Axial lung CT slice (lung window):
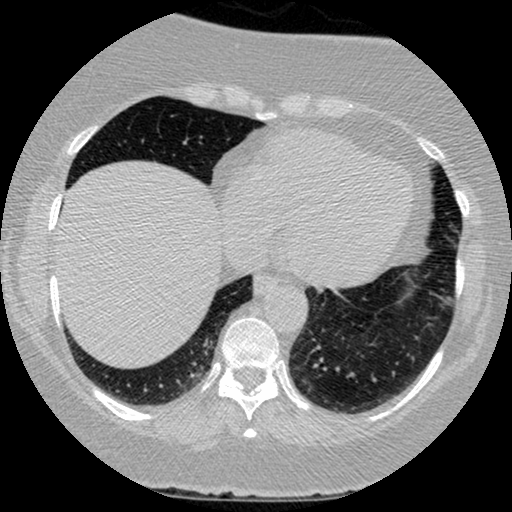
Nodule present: no